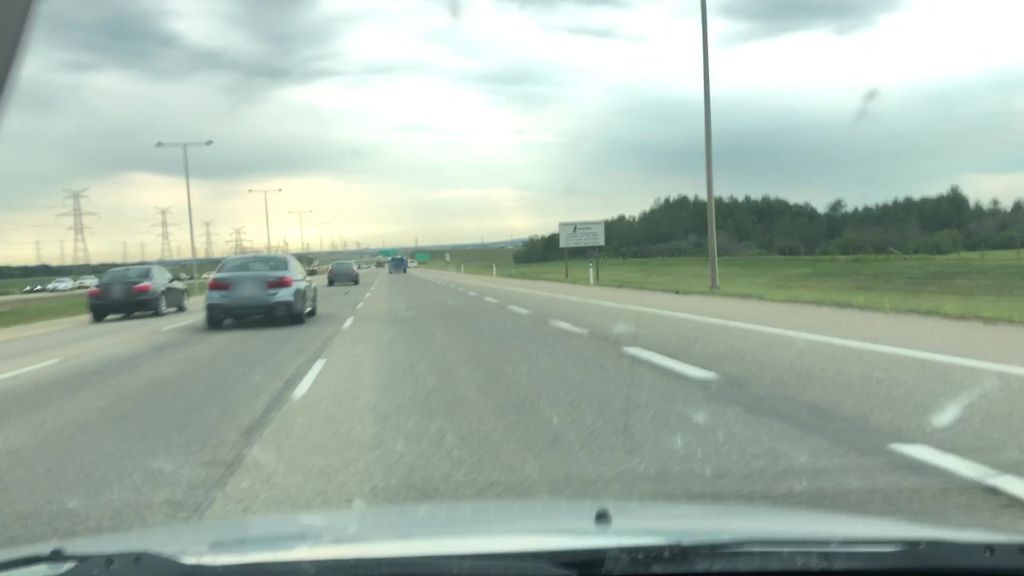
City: edmonton